高二 · 算术

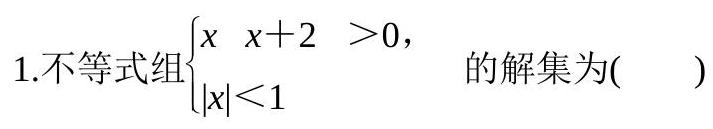
A. $\{x \mid-2<x<-1\}$
B. $\{x \mid-1<x<0\}$
C. $\{x \mid 0<x<1\}$
D. $\{x \mid x>1\}$
答案: C
解析: : 基本法: 由 $x(x+2)>0$ 得 $x>0$ 或 $x<-2$; 由 $|x|<1$ 得 $-1<x<1$, 所以不等式组的解集为 $\{x \mid 0<x<1\}$, 故选 C.